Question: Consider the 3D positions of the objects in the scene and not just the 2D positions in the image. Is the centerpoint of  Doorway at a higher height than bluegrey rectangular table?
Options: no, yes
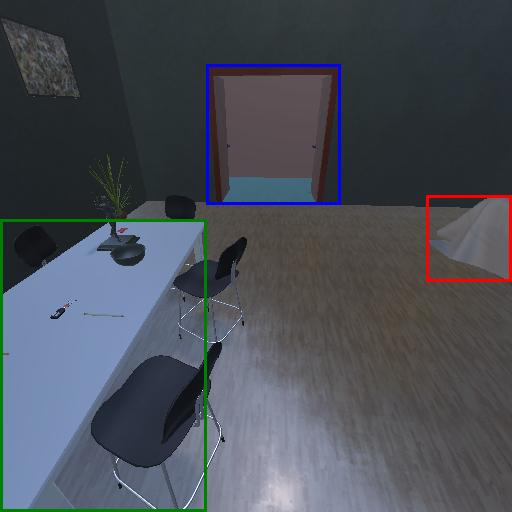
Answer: no